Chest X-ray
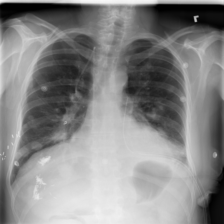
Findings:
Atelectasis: negative
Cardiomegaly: negative
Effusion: negative
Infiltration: negative
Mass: negative
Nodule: positive
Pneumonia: negative
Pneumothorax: positive
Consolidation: negative
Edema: negative
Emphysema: negative
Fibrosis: negative
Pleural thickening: negative
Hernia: negative